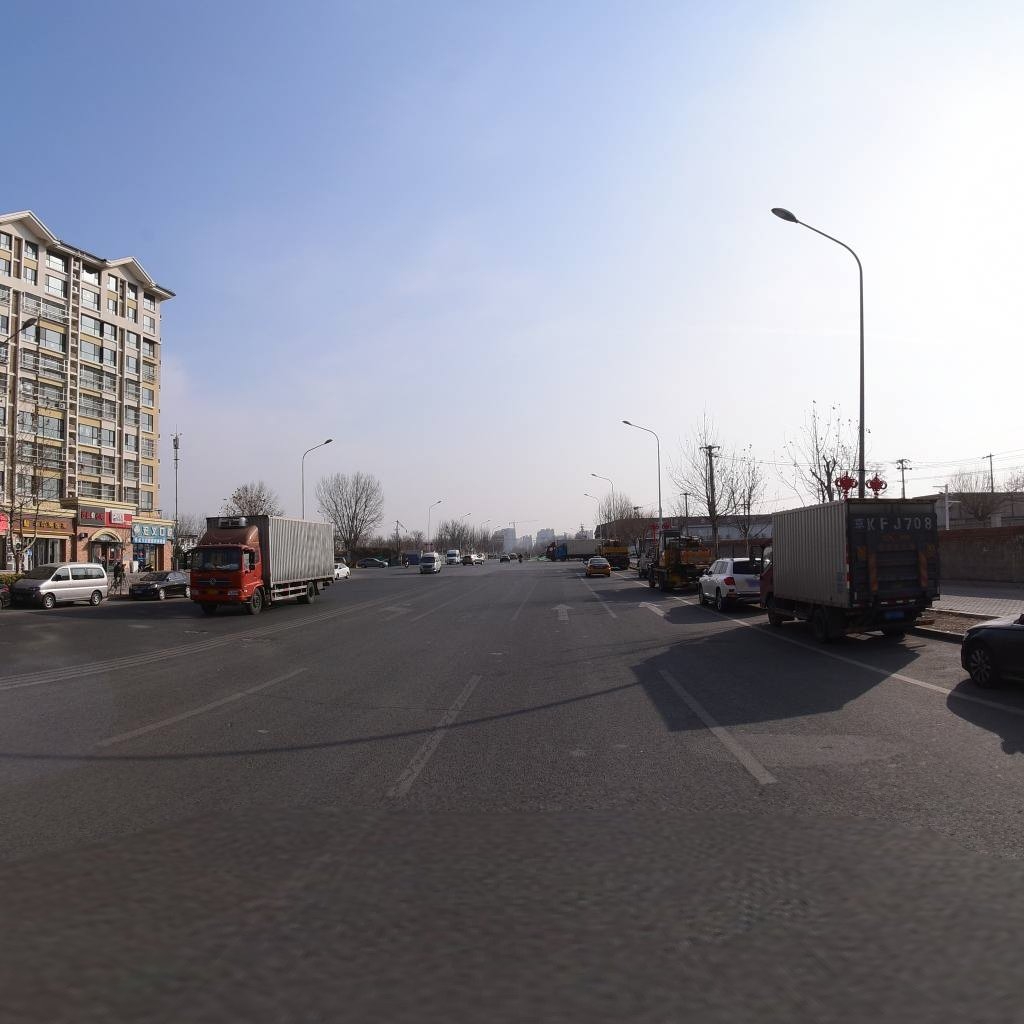
Region: Chaoyang
Road damage annotations: transverse crack, longitudinal crack